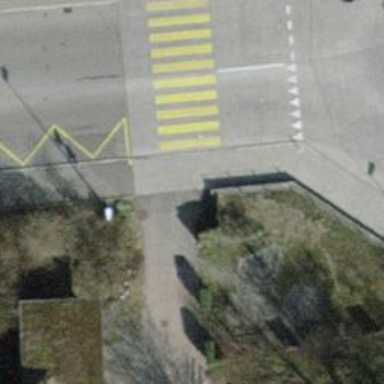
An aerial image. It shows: Platform for public transport. The platform is located by the road.